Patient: sex M, age 66
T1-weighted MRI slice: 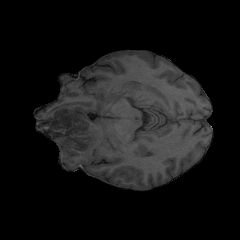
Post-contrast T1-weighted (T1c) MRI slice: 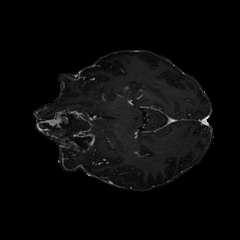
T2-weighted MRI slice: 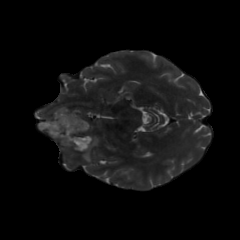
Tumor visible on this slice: yes
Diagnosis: Glioblastoma, IDH-wildtype
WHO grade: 4